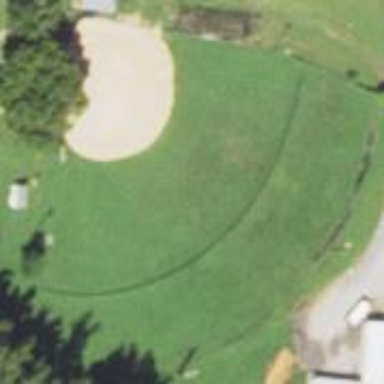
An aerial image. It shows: Baseball pitch for leisure land activities.